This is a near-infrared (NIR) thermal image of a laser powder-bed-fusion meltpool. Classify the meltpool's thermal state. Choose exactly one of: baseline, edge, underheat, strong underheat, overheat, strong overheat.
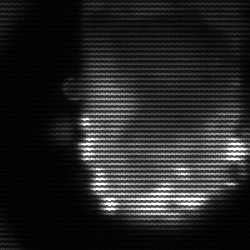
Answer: baseline